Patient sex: F
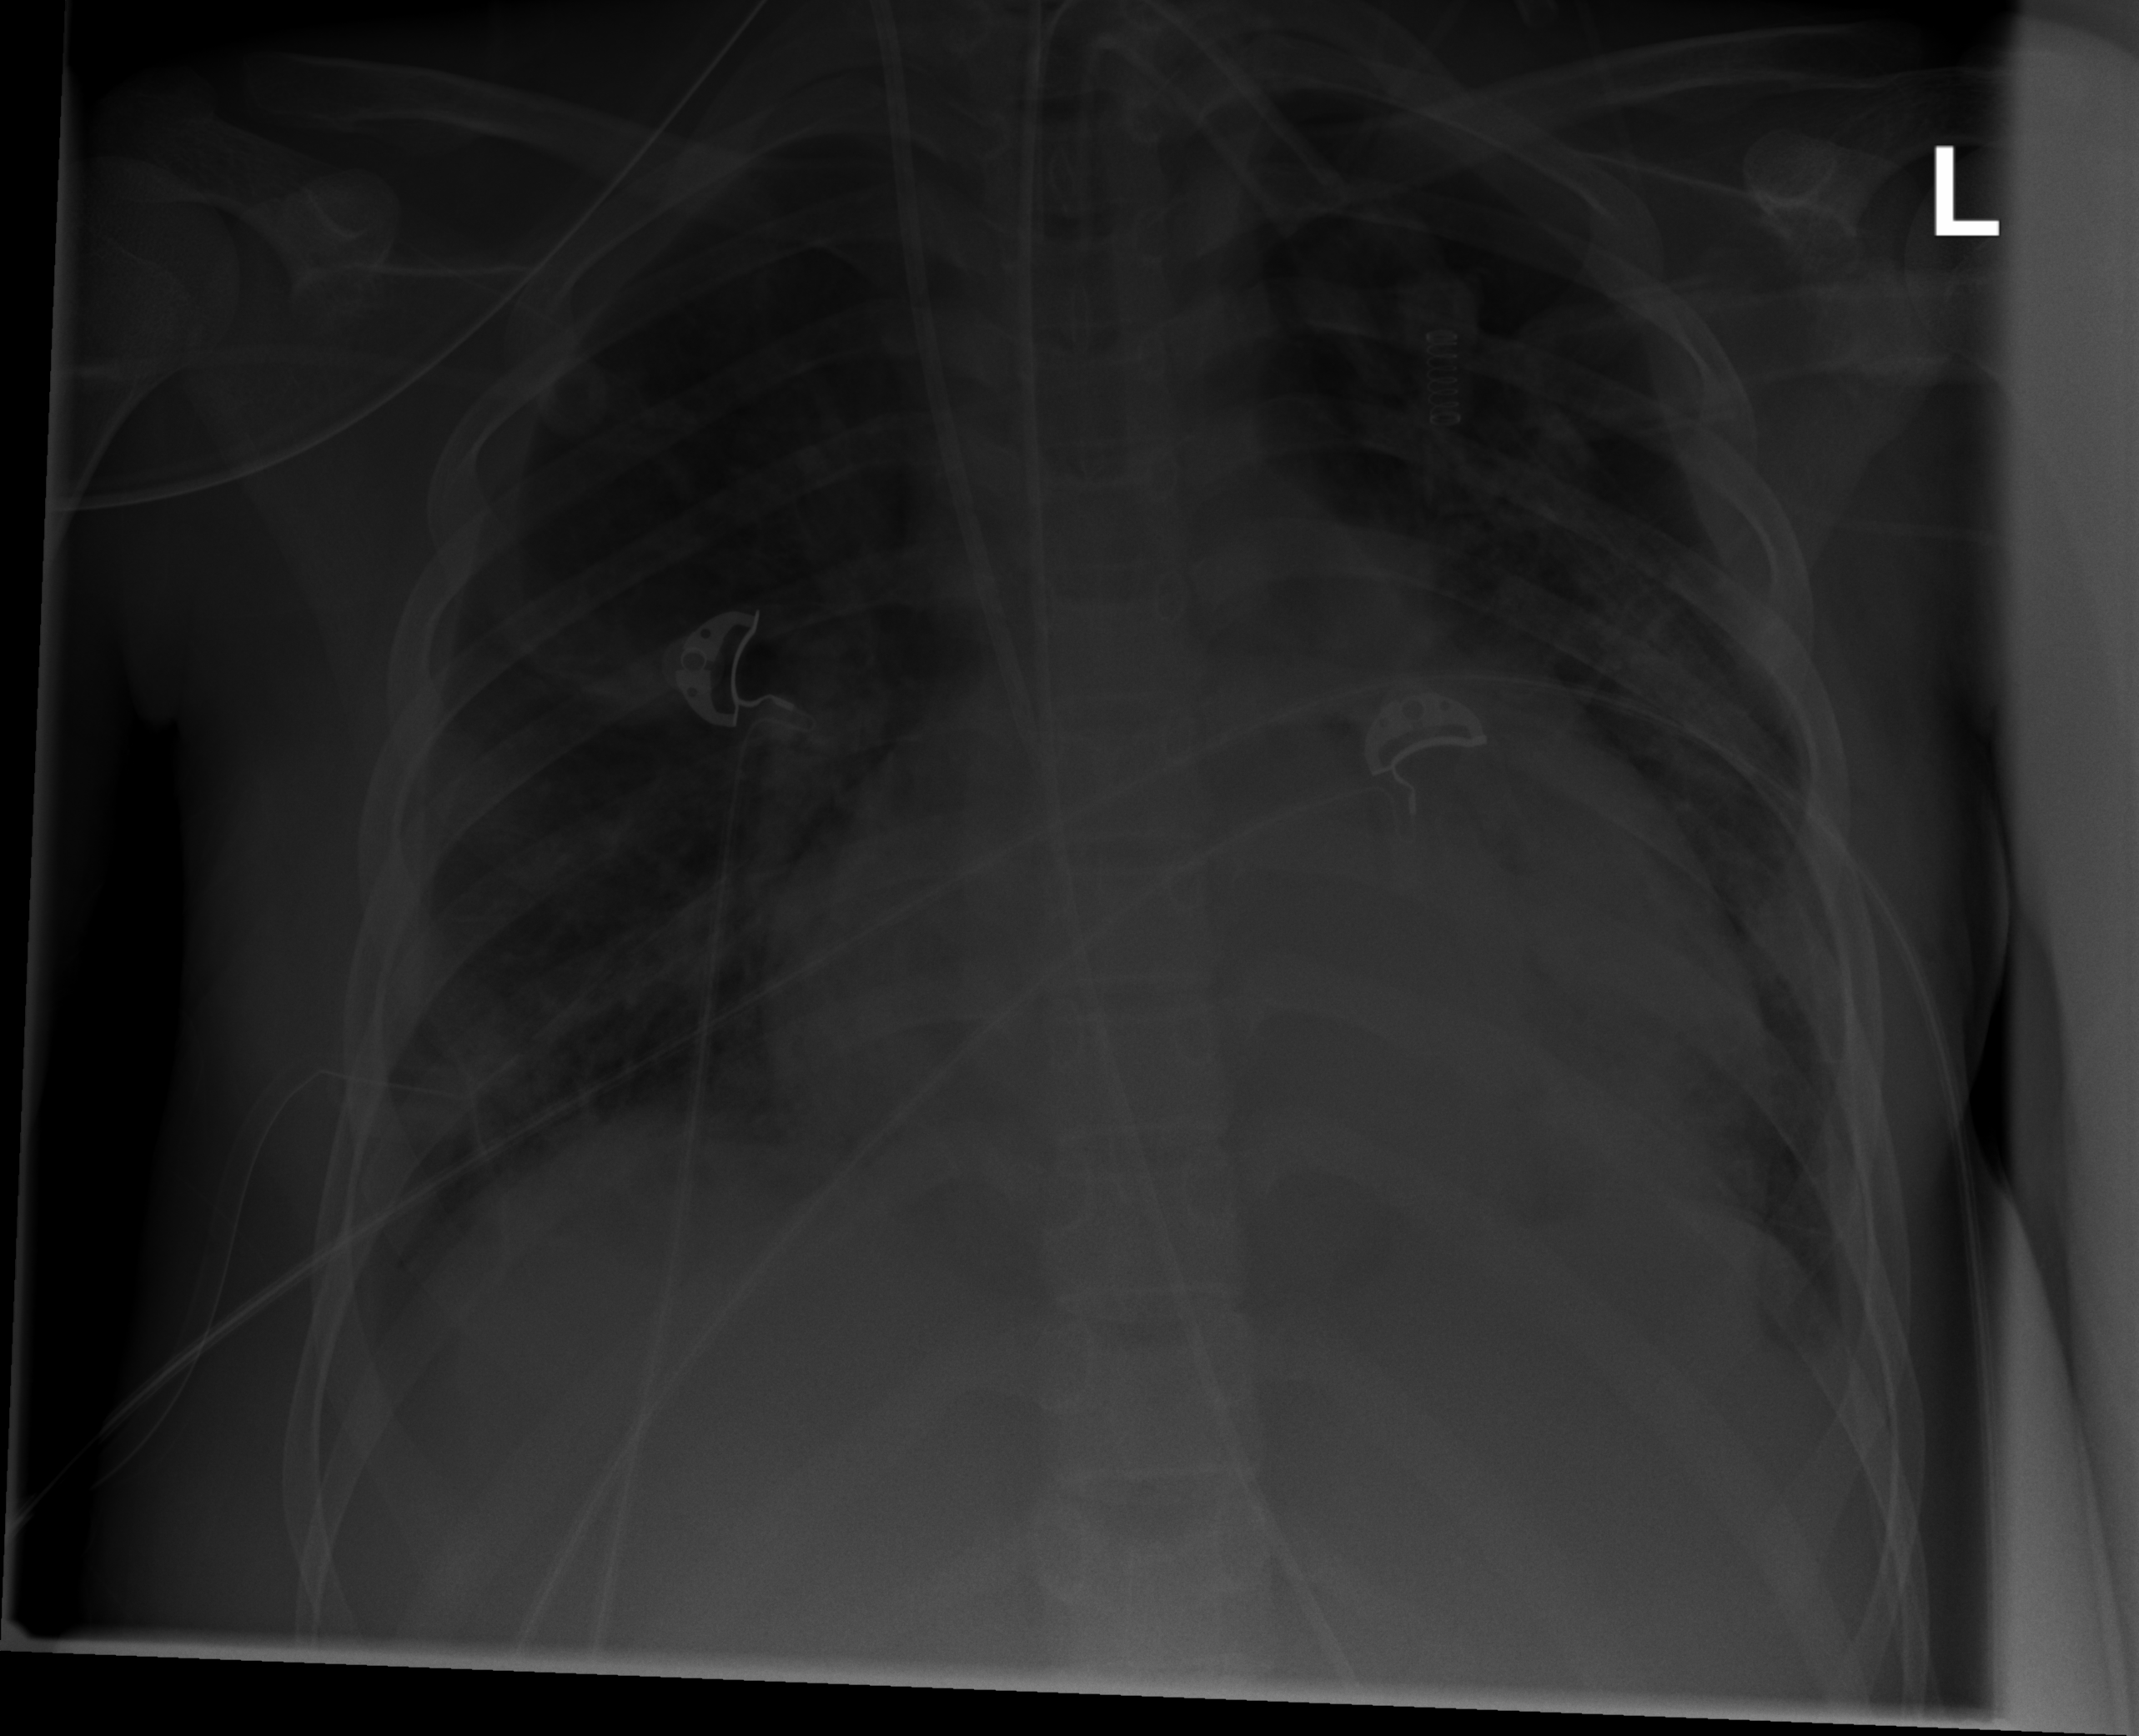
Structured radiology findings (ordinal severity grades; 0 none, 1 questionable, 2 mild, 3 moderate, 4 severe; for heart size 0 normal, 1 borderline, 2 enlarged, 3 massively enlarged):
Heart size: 2
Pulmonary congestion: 2
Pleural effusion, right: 2
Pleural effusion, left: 2
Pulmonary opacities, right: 0
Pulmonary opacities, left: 0
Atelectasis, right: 2
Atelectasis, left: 2